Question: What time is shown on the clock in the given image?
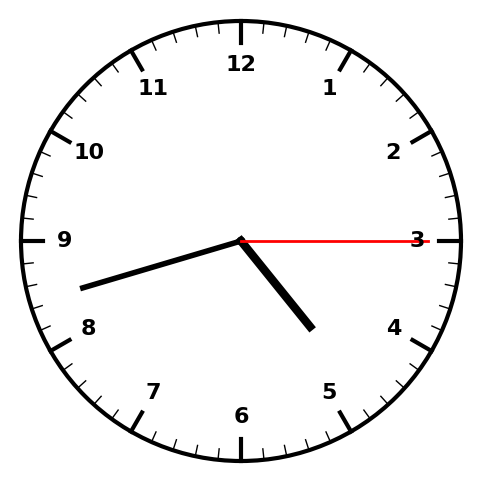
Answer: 04:42:15